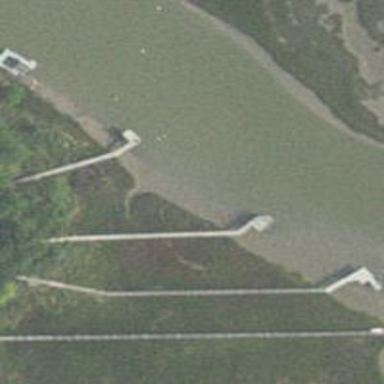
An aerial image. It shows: Man-made pier.